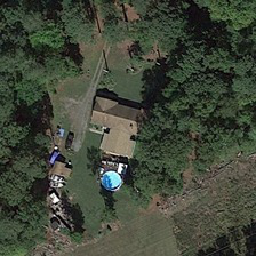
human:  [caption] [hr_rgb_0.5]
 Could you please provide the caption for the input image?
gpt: There are many trees around the house.

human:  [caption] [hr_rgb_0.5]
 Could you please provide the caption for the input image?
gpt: There are many trees around a house.

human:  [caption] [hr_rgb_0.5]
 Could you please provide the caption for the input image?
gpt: the trees are green and there is a blue swimming pool .

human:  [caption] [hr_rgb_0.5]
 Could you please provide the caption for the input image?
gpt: It is many trees around the house.

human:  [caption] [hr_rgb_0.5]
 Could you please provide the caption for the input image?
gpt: a residence with a house and a water pool and a white car .